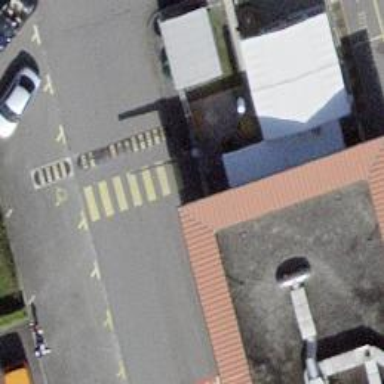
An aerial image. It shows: Uncontrolled zebra crossing on the road.